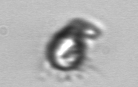
Label: Paratontonia_gracillima